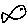
Label: fish